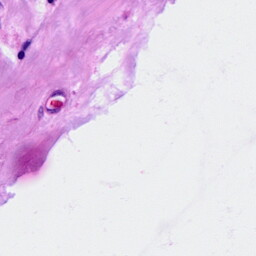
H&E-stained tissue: Breast